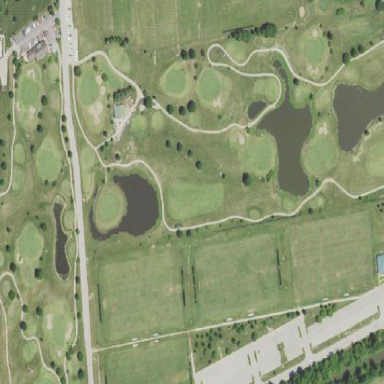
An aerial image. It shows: Golf course surrounded by greenery.